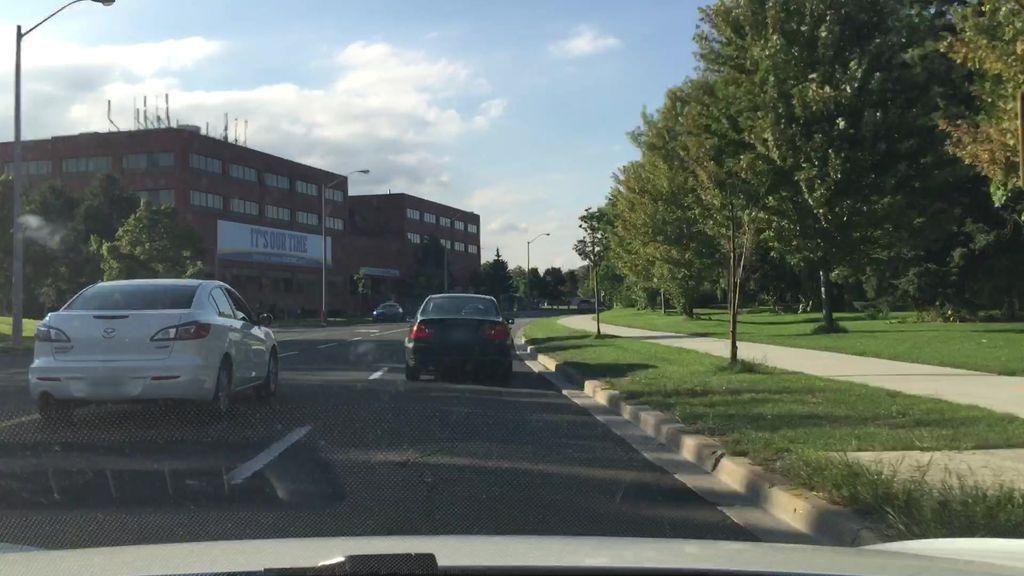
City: toronto